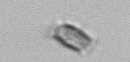
Label: Chaetoceros_similis